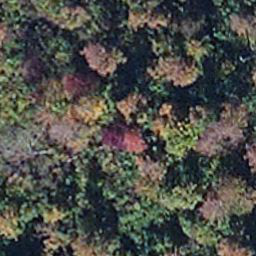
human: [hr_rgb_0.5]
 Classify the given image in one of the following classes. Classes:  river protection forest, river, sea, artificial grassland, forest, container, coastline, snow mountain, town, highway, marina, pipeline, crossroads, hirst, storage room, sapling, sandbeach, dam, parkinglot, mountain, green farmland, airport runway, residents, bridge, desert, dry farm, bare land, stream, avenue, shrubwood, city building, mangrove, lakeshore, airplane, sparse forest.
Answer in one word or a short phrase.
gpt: mangrove